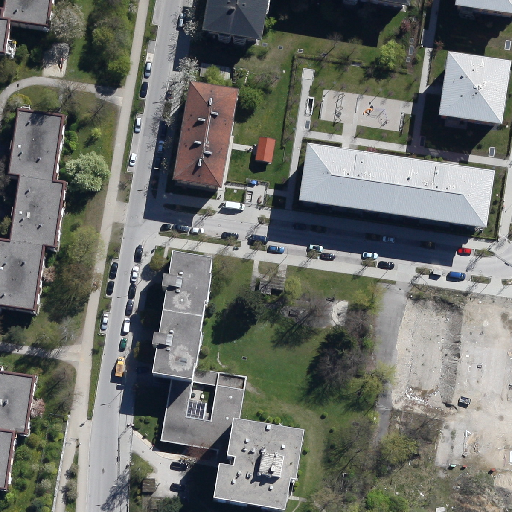
Referring expression: van